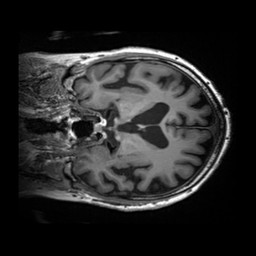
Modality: T1w
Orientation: coronal
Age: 85
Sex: male
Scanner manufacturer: siemens
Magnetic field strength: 3 T
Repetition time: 2.2 s
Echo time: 0.00245 s